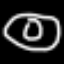
Label: donut